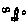
Label: flower